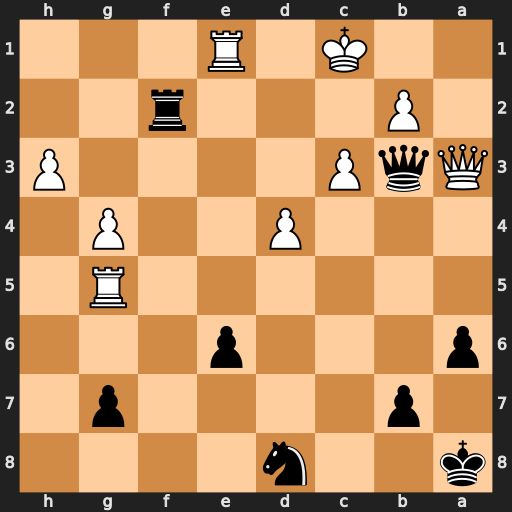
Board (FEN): k2n4/1p4p1/p3p3/6R1/3P2P1/QqP4P/1P3r2/2K1R3
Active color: b
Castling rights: -
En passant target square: -
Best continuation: Qc2#